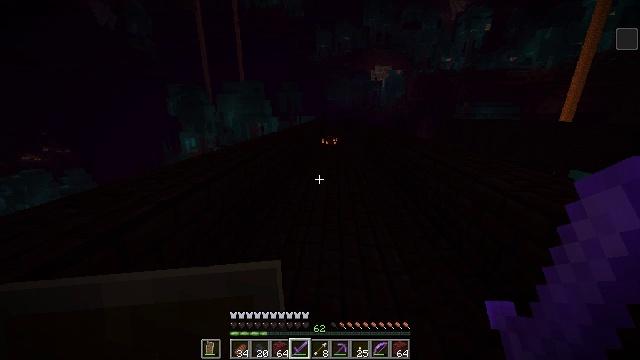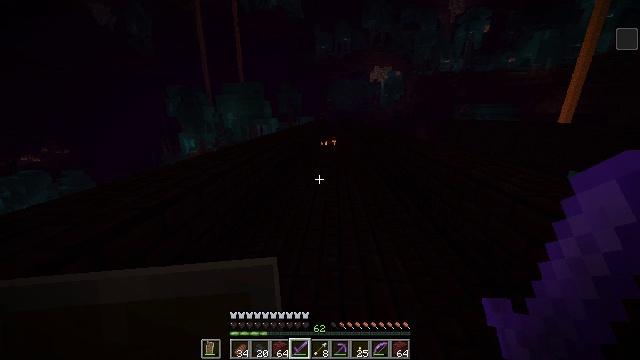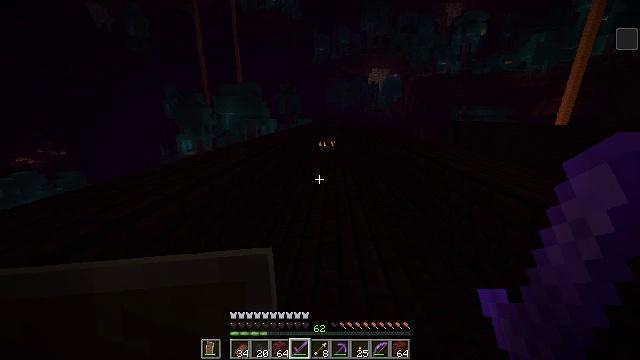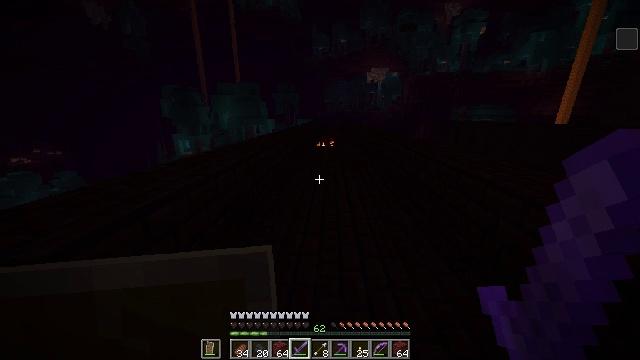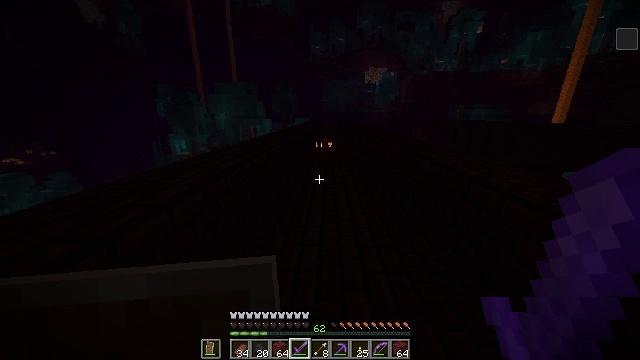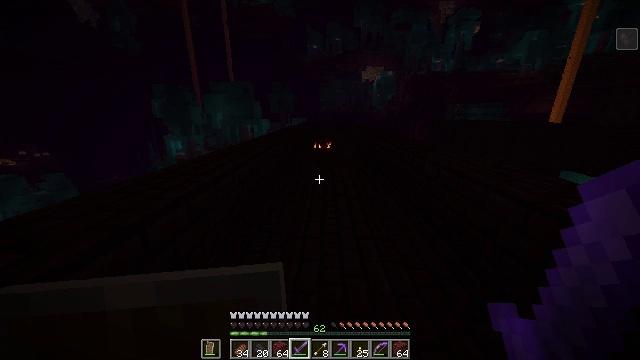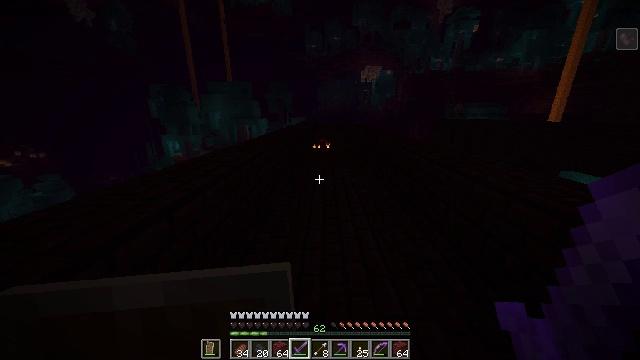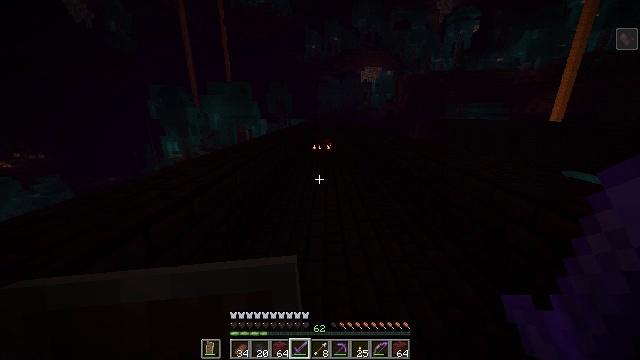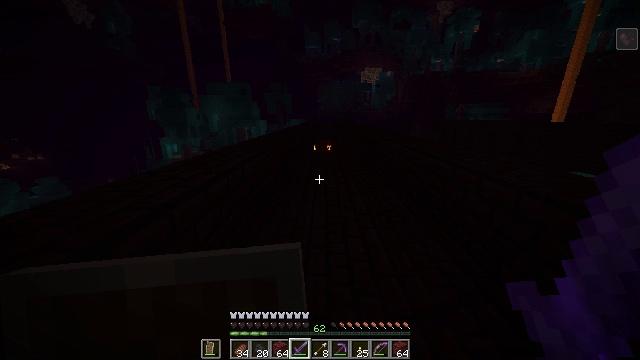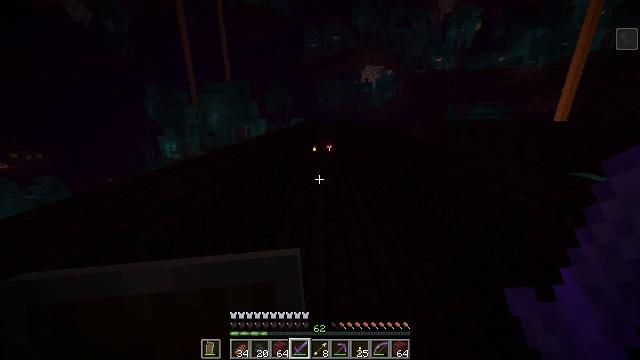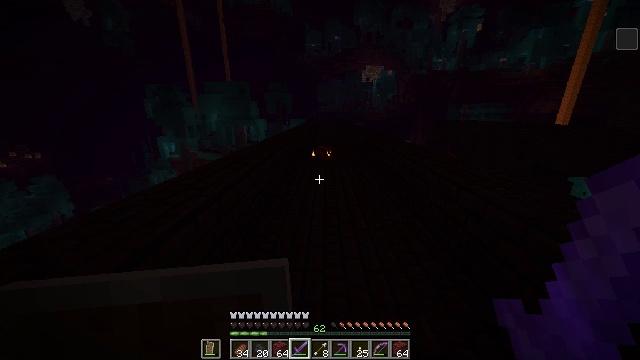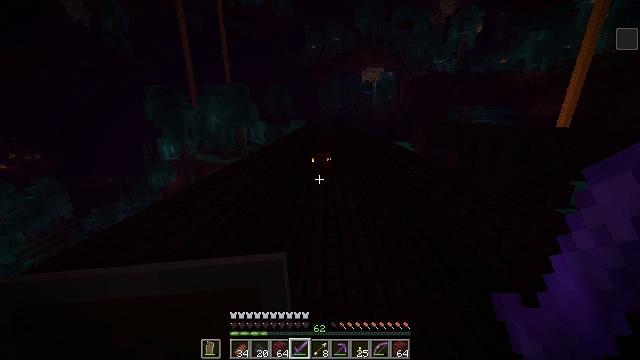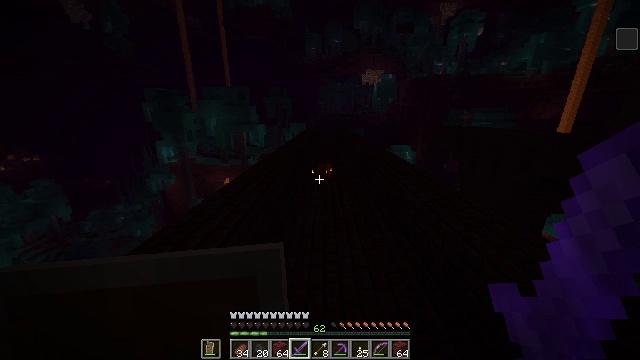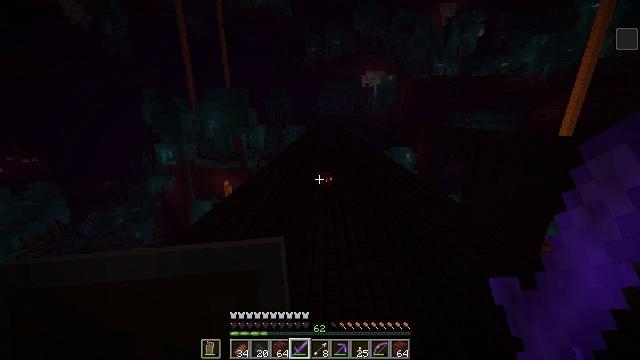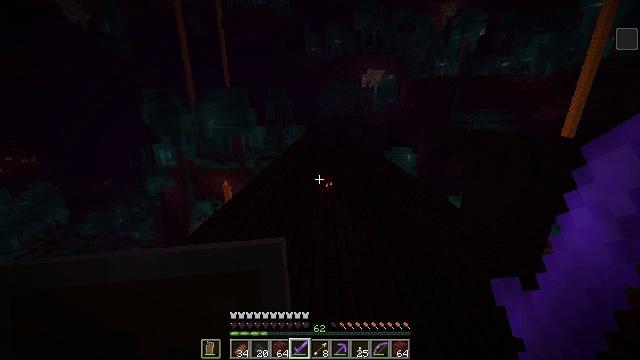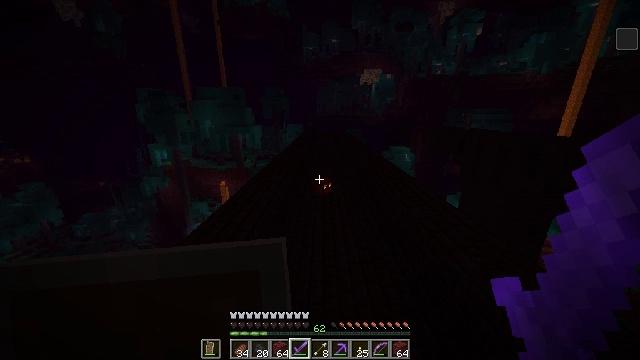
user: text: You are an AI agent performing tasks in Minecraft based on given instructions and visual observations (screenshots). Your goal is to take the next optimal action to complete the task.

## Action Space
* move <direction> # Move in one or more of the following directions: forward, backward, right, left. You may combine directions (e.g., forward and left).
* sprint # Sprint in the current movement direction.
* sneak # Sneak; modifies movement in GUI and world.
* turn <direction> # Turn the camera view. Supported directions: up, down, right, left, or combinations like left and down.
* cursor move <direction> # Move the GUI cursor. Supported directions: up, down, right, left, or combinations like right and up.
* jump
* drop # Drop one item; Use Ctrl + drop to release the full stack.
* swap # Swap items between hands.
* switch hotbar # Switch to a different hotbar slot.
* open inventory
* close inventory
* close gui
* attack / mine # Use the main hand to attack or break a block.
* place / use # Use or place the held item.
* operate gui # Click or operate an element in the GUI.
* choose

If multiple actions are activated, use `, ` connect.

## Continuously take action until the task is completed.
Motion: motion action
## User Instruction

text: Hunt the magma cube.
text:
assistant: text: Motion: move forward
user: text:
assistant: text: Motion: move forward
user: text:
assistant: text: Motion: move forward
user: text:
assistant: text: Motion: move forward
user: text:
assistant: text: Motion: move forward
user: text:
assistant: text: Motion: move forward
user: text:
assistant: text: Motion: move forward
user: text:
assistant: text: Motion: move forward
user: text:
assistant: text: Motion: move forward
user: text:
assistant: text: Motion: move forward, jump
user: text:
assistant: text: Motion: move forward, jump
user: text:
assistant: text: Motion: move forward, jump
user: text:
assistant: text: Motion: move forward, jump
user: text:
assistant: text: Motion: move forward, jump
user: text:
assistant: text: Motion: move forward, jump
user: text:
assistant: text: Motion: move forward
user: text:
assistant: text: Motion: move forward
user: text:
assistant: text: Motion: move forward
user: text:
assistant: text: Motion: move forward
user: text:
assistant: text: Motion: move forward
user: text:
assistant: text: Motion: move forward
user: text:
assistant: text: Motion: move forward
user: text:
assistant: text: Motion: move forward
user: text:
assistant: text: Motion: move forward
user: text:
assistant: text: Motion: move forward
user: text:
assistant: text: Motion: move forward
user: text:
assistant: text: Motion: move forward
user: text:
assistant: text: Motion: move forward
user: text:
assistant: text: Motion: no_op
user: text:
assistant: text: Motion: move forward